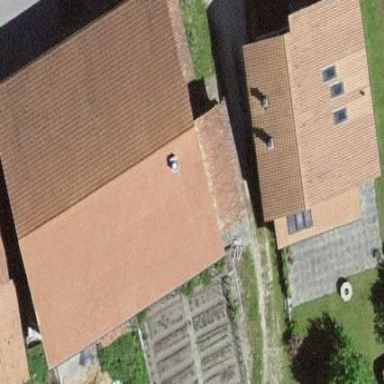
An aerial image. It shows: Farm building.